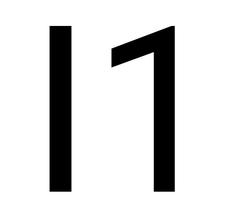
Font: Roboto_Regular